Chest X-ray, PA view. Patient: 58 years old, sex F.
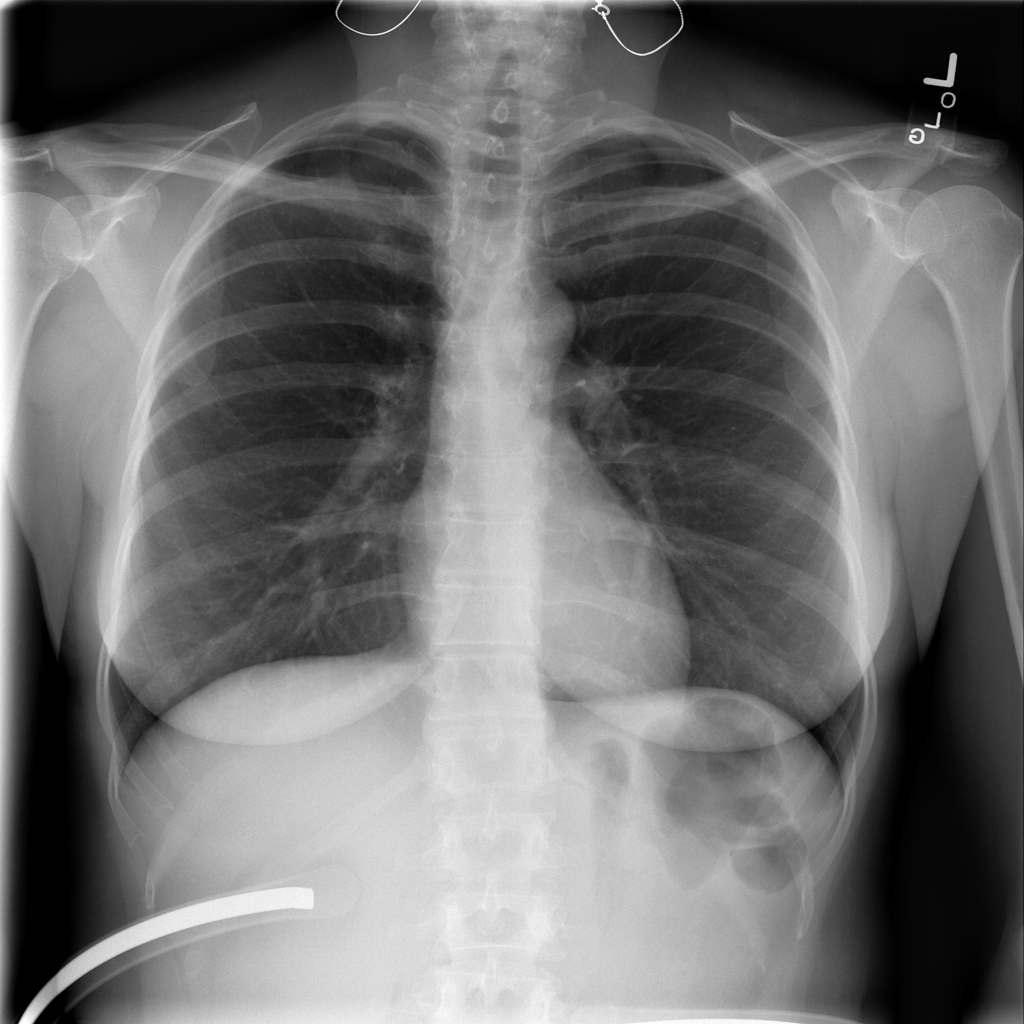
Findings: No Finding